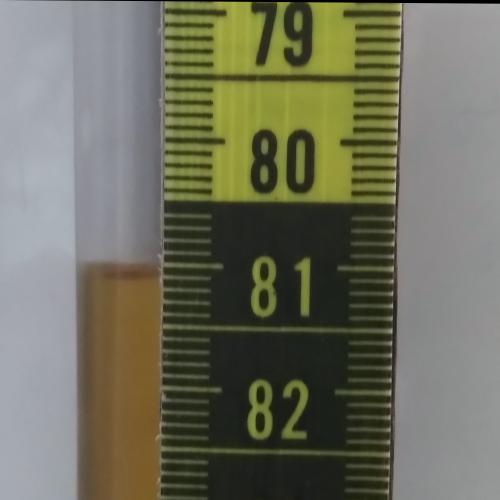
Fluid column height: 81.1 cm